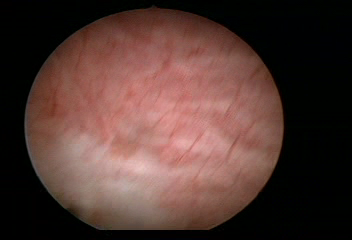
Modality: WLC
Class: Normal mucosa
Bladder cancer association: No